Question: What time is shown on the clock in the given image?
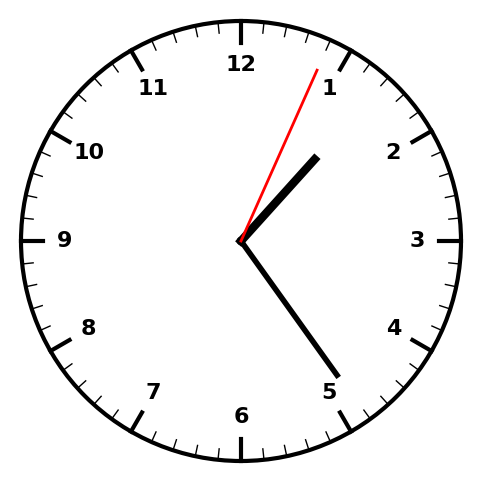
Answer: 01:24:04